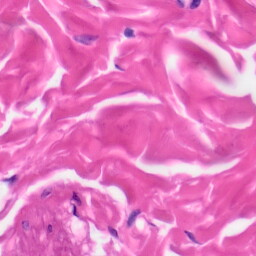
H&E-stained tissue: Skin